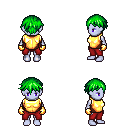
a pixel art fantasy rpg character, female body template, dark elf, purple skin, gold chest armor, red pants, green short bangs hairstyle, gold gloves, four views (front, back, left, right), 2x2 character sprite sheet, small pixel art, hard edges, no anti-aliasing